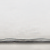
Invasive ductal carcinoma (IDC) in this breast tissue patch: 0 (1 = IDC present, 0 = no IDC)